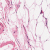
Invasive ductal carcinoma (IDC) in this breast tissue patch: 0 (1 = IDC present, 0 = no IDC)